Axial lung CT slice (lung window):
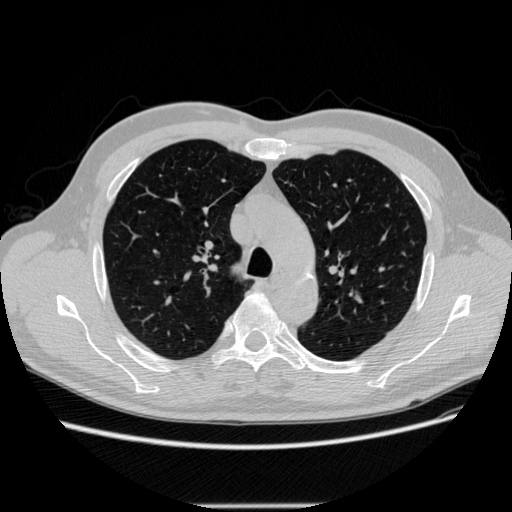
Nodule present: no